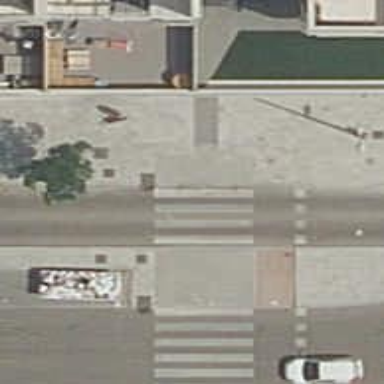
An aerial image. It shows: Uncontrolled crossing on the road.